Aerial crown-view tile of a tropical tree (Barro Colorado Island, Panama), acquired 20250217:
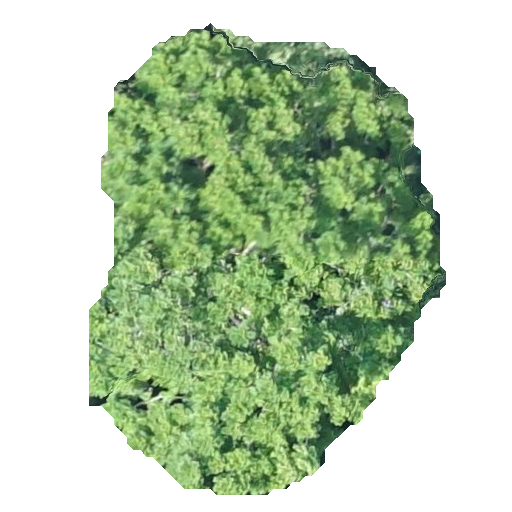
Species: Jacaranda copaia
GBIF accepted scientific name: Jacaranda copaia
Crown area: 185.543 m²